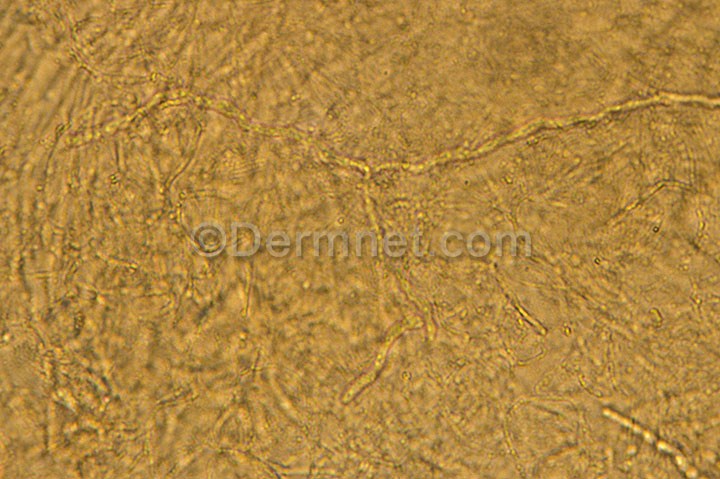
Disease: Tinea Ringworm Candidiasis and other Fungal Infections